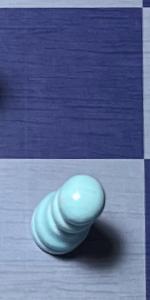
Label: Pawn_White